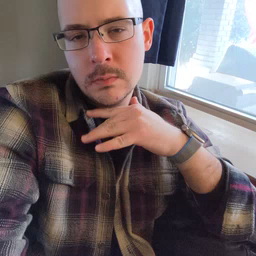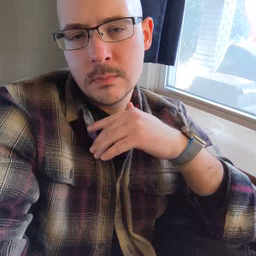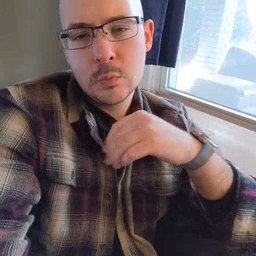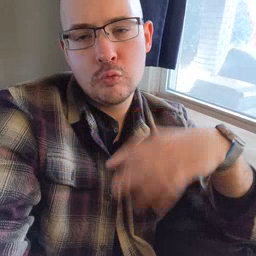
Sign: drop